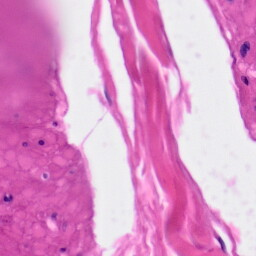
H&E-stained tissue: Skin